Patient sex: M
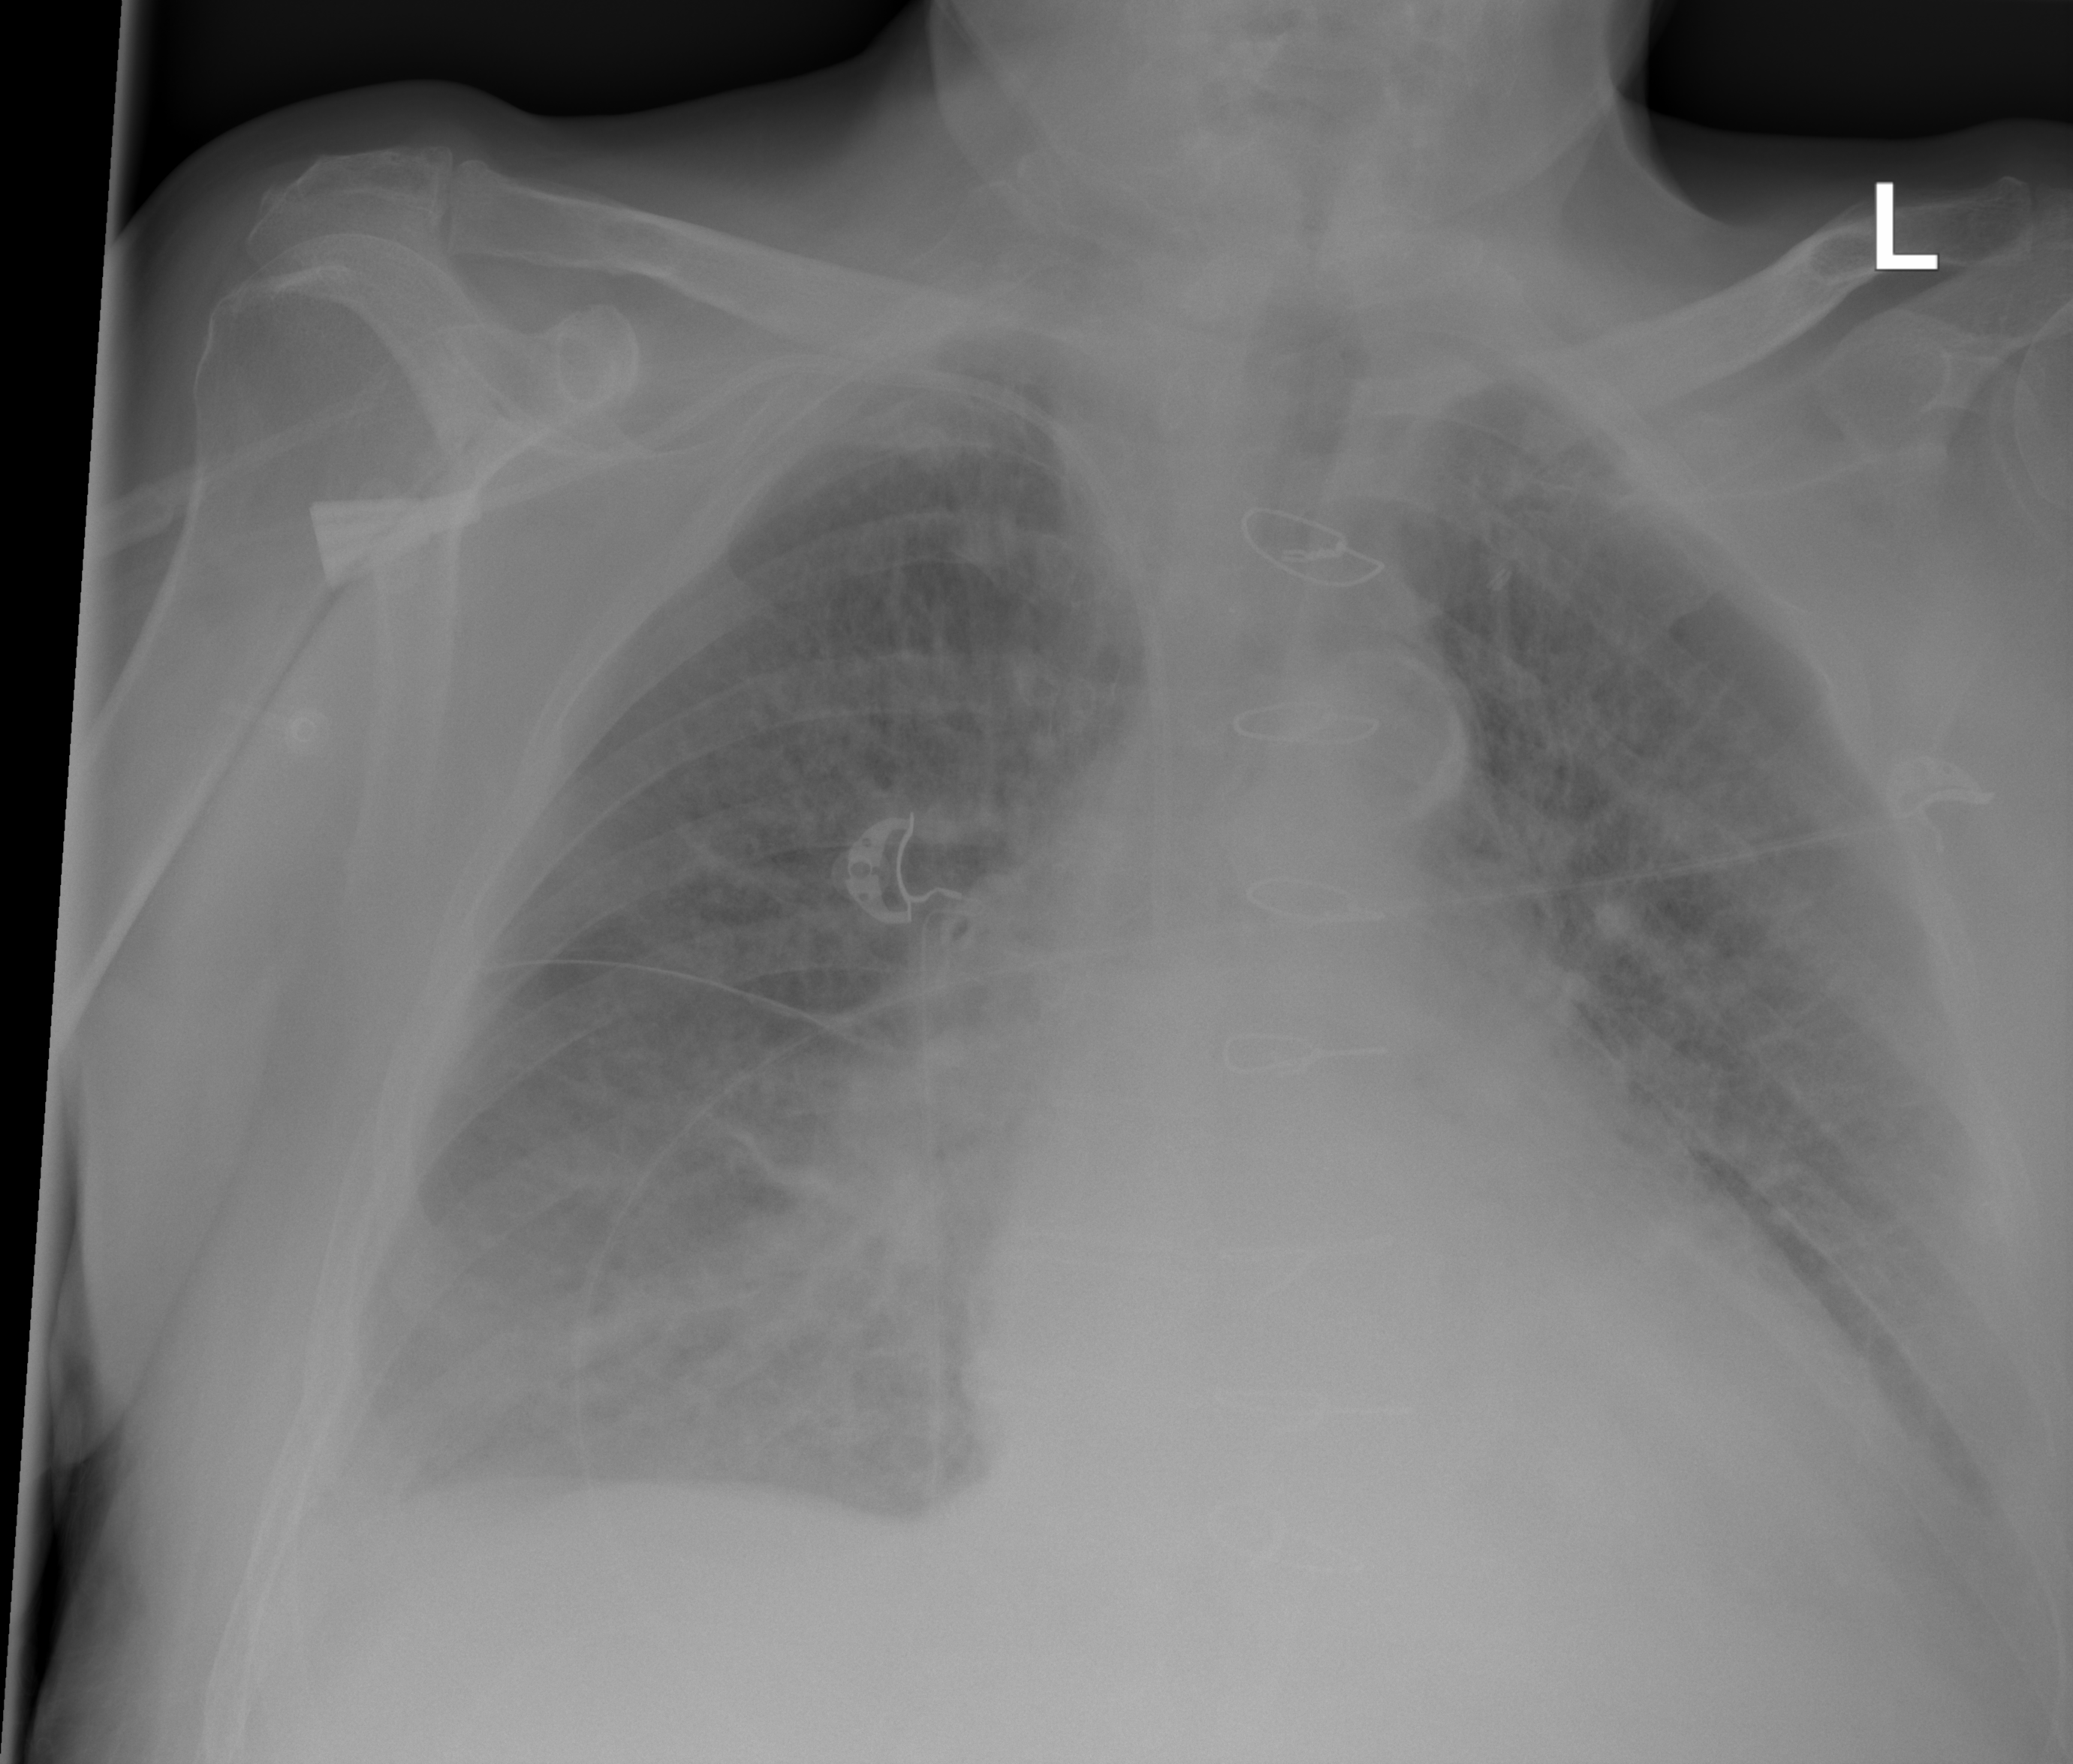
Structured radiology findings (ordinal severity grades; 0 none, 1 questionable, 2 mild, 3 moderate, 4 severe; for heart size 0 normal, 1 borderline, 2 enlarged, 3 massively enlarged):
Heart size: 2
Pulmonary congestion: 3
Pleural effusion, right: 1
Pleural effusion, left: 1
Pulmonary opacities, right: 2
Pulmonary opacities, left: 2
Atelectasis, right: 2
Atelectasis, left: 0